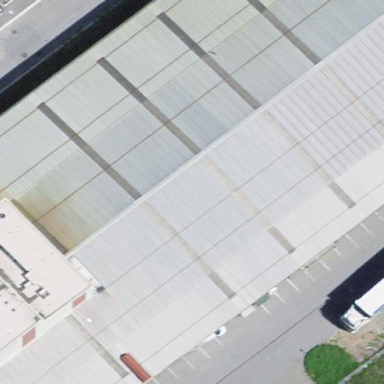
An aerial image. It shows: Industrial building.